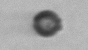
Label: bead